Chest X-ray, PA view. Patient: 73 years old, sex F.
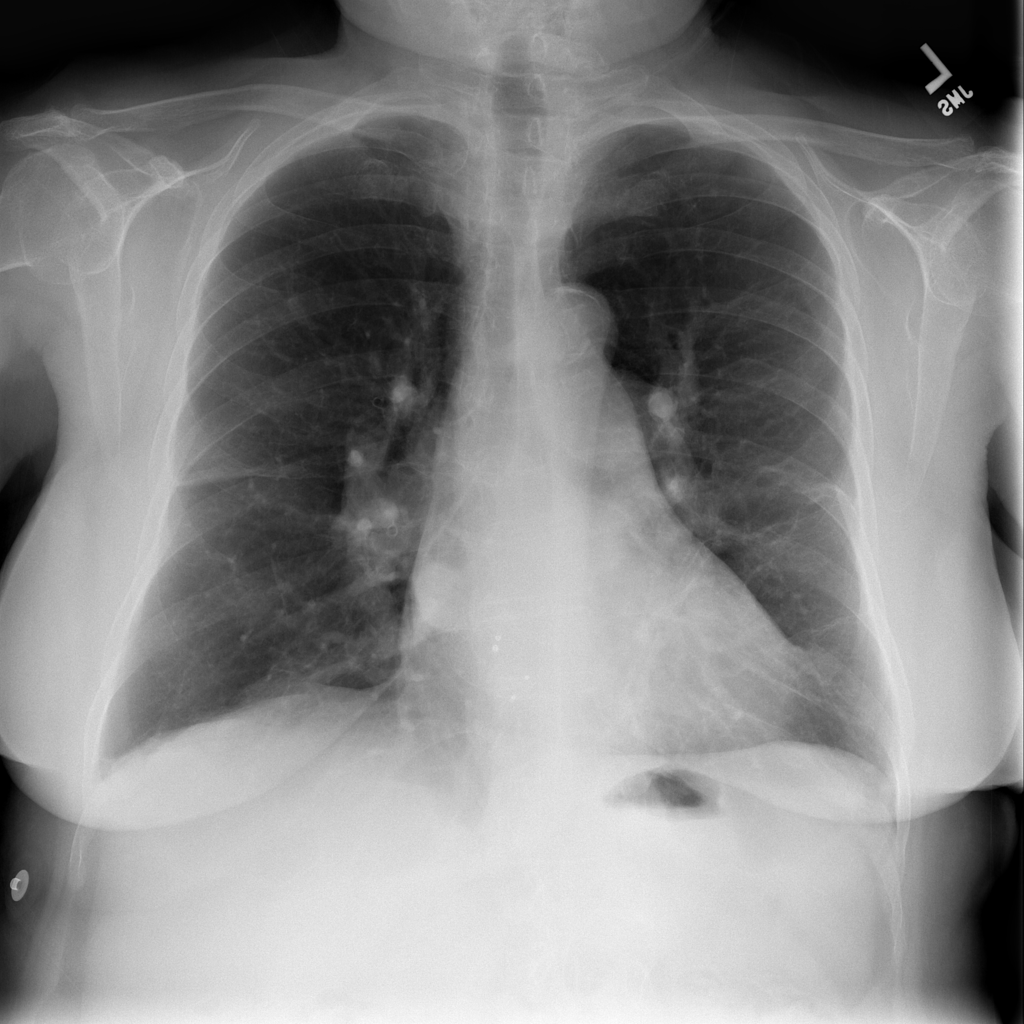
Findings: No Finding